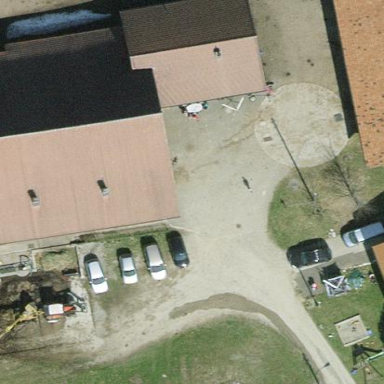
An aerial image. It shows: Farmyard area.